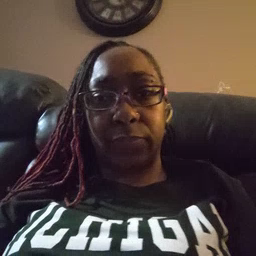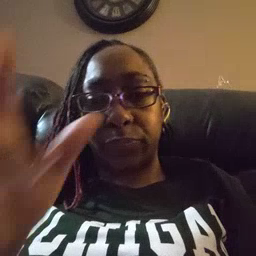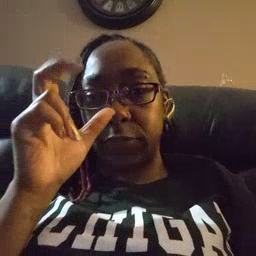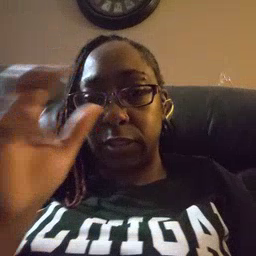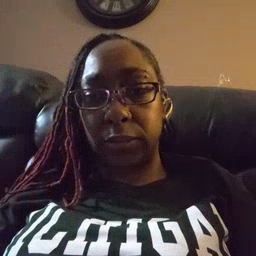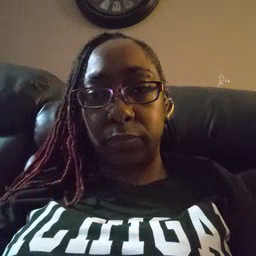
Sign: bug